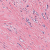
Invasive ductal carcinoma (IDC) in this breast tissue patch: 0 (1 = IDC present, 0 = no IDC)